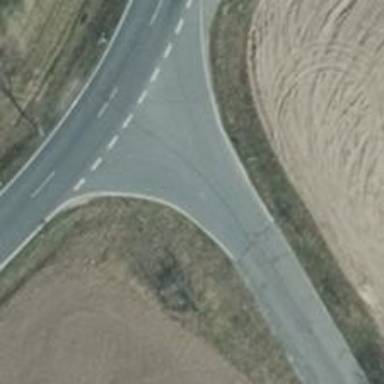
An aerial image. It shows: Tertiary road with asphalt surface.